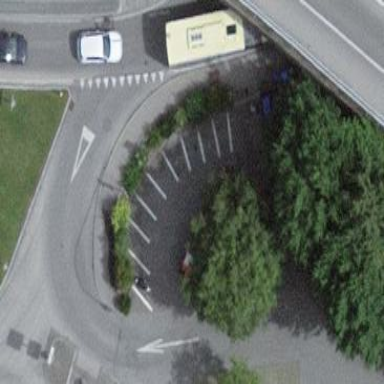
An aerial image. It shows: Motorcycle parking facility.